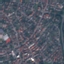
Label: Residential